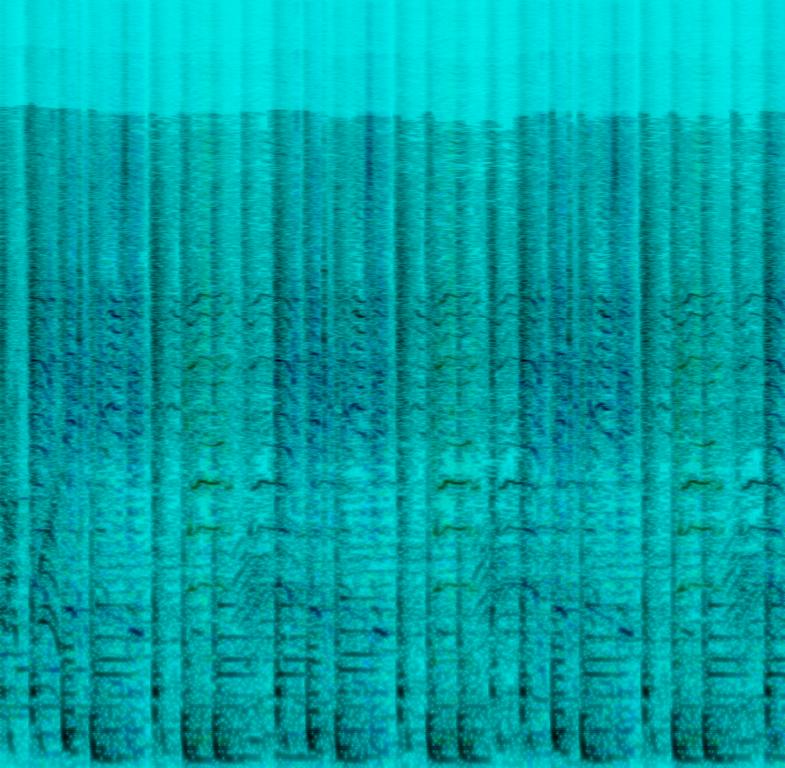
This is a hip-hop/dancehall music piece. There is a repeating female vocal sample in the lead. The piano is playing the chords of the song. There is a groovy bass guitar in the background. The rhythm is provided by an acoustic drum beat with a lot of rhythmic sound effects applied to give it more of a swing feel. The atmosphere of the piece is chill and urban. This piece could be the opening theme of a sit-com taking place in the big city.